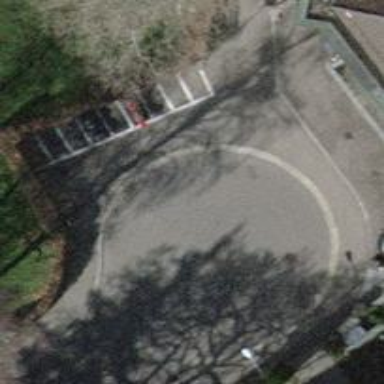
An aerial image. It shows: Turning circle on the road.